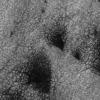
Label: not_dusty